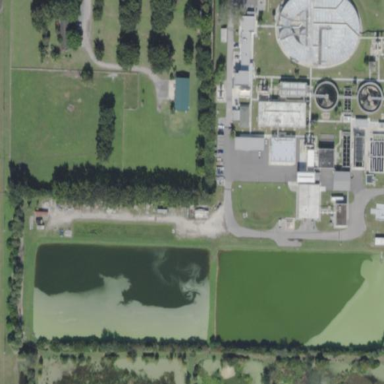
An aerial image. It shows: View of wastewater plant.